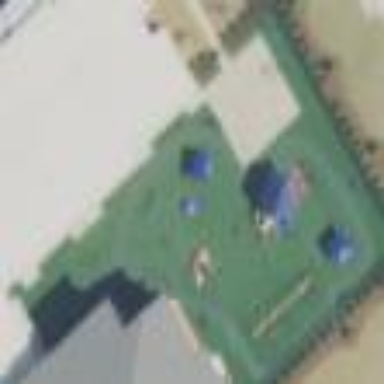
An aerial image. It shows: Playground area for leisure activities on the land.